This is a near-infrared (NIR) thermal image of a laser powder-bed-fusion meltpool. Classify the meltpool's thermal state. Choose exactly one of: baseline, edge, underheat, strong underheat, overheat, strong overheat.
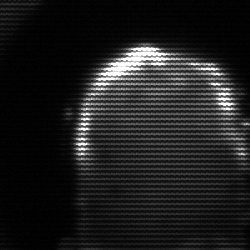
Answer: baseline